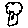
Label: tree